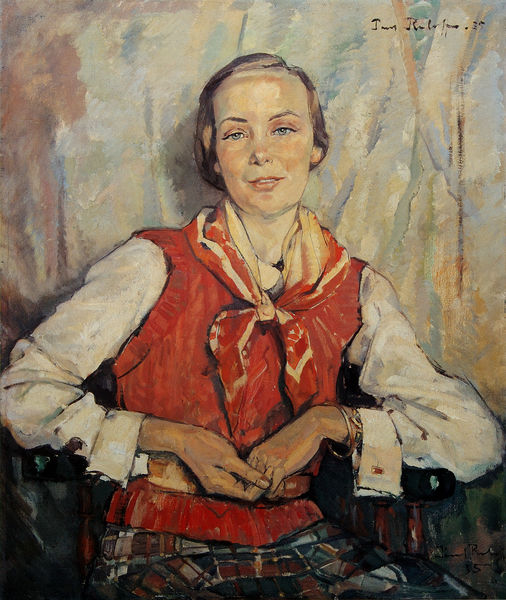
Titel: Bildnis Crysille Janssen
Künstler: Paul Roloff
Standort: München
Institution: Städtische Galerie im Lenbachhaus
Schlagwörter: kopf, weiß, sitzen, frau, kariert, mund, pastell, rot, schal, karo, rock, blond, hose, jung, augen, bluse, gesicht, bildnis, hände, porträt, signatur, haare, sitzend, lächeln, schrift, seitenscheitel, halstuch, lächelnd, manschetten, verschränkt, armreif, geknotet, pullunder, pulunder